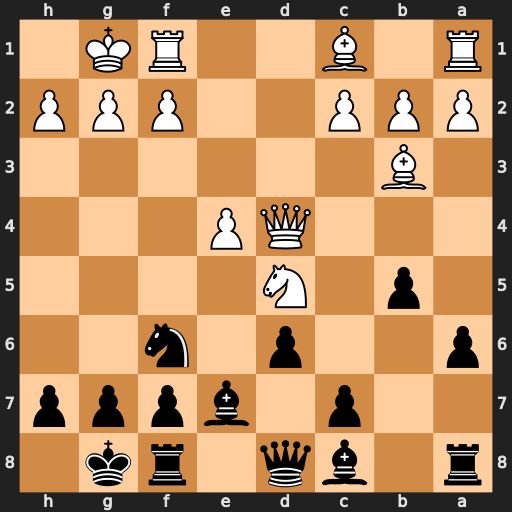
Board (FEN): r1bq1rk1/2p1bppp/p2p1n2/1p1N4/3QP3/1B6/PPP2PPP/R1B2RK1
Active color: b
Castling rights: -
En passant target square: -
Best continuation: c5 Nxe7+ Qxe7